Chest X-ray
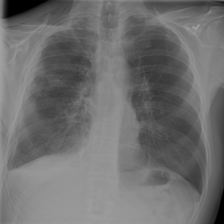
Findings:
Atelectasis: negative
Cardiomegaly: negative
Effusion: negative
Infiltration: negative
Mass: negative
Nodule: negative
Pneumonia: negative
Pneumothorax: negative
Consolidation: negative
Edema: negative
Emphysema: positive
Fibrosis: negative
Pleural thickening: positive
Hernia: negative